Question: I want to know about the character printing in UITextField
when i start to entering text in textfield it entering perfect in box, but in NSLog it shows wrong at first it display nothing . at second character it display first character in console. i want to know why should this happening else i seen both characters in textfield.

this is my code of textfield delegates method
'''
- (BOOL)textField:(UITextField *)textField shouldChangeCharactersInRange:(NSRange)range replacementString:(NSString *)string
{
NSLog(@"print %@", textField.text);
return YES;
}
// this is my console output
2012-01-04 12:40:41.736 Demo[1982:f803] print
2012-01-04 12:40:43.497 Demo[1982:f803] print h
'''
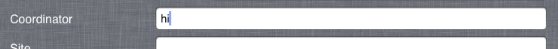
Answer: At the time '- (BOOL)textField:(UITextField *)textField shouldChangeCharactersInRange:(NSRange)range replacementString:(NSString *)string' is called, your textfield values hasn't yet been changed, thus it's quite a normal output you have.
You have to take the new characters from the 'replacementString:(NSString *)string'.